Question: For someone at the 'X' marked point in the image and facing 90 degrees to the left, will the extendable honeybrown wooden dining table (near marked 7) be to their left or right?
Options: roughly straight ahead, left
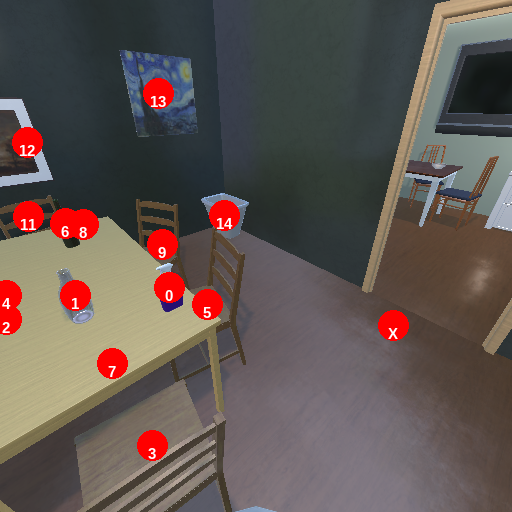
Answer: roughly straight ahead